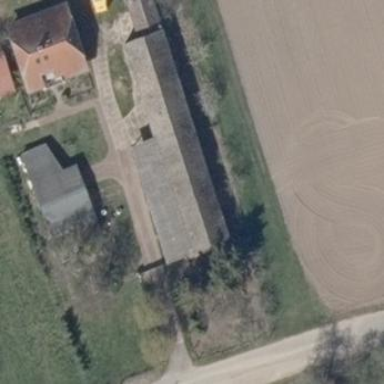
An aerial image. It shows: Gabled roof on farm auxiliary building.